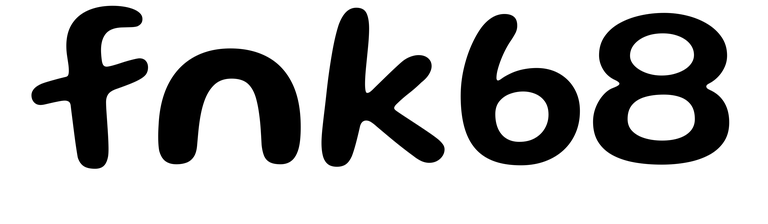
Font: Gluten_Medium